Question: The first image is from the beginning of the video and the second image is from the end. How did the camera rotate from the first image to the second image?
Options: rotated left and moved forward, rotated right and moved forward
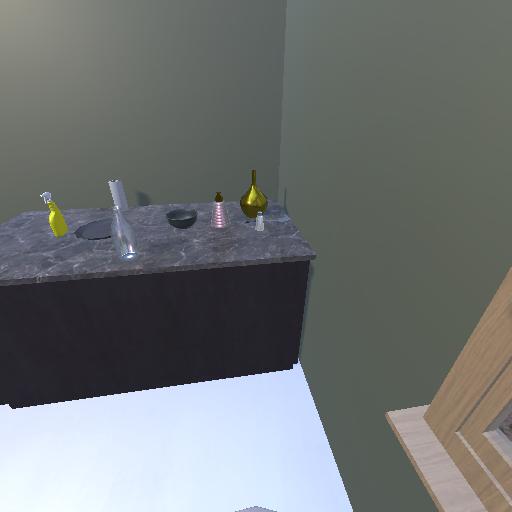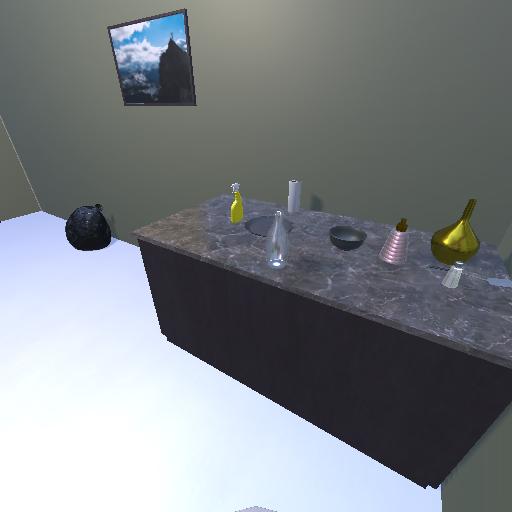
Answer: rotated left and moved forward